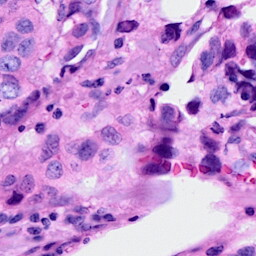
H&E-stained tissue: Breast